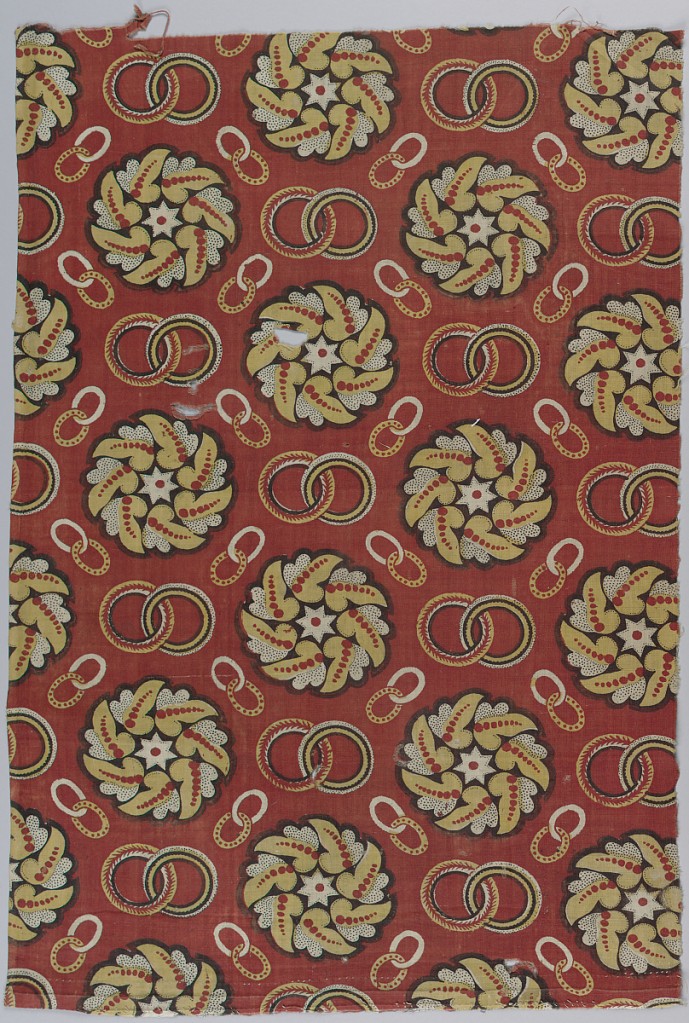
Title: Textile
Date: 1800–1850
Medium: cotton Technique: block printed on plain weave
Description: Red ground with a staggered repeat of whirling rosettes in yellow, black, red, and reserved white. Spaces between rosettes have interlaced circles and links.